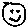
Label: smiley face